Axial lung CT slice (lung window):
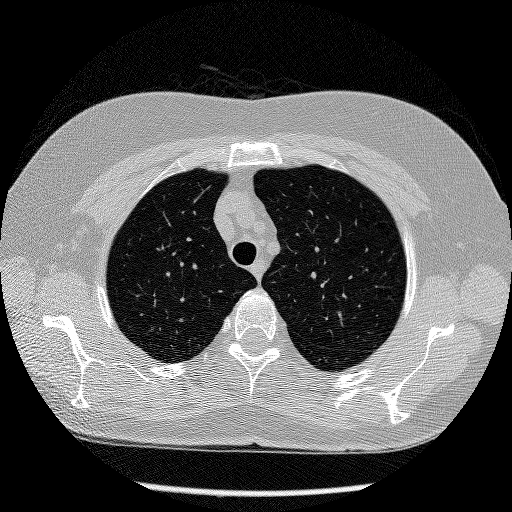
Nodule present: no